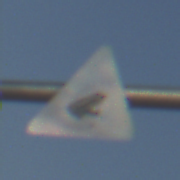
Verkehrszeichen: AmphibienwanderungLinks
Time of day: SunriseSunset
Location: Outdoor (Urban)
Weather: Clear
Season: NotSpecified
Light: Natural